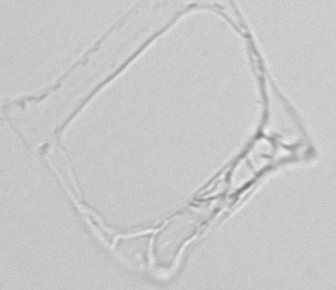
Label: Eucampia